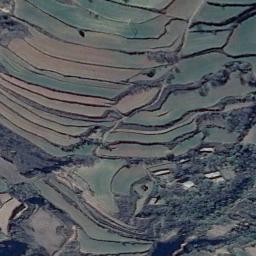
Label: terrace